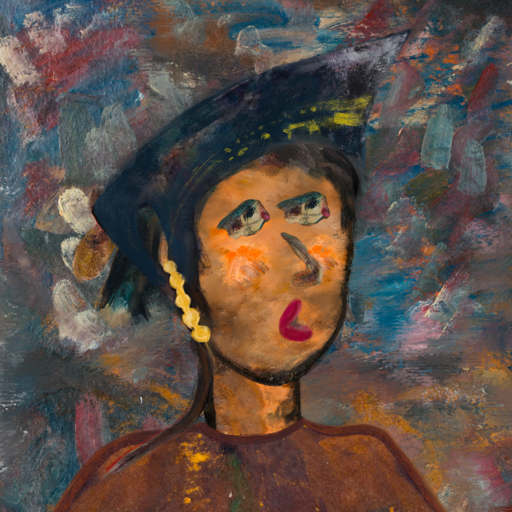
Background: Boggyland, Head And Neck Side: Gypsy_Queen, Face Side: Pipe, Bust: Comrade, Hair Side: Pipe, Head Accessory: Irani, Second Necklace: Blank, Necklace: Blank, Baby: Blank